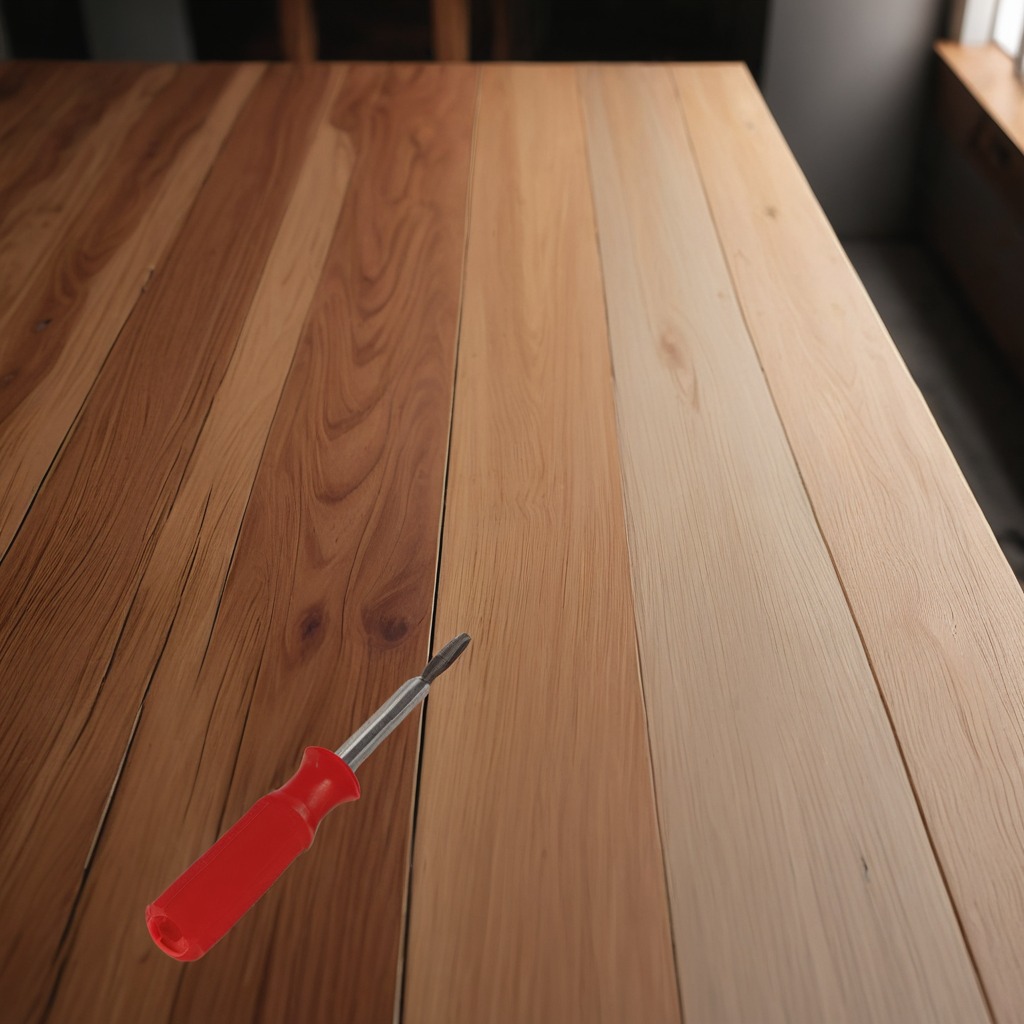
A screwdriver is lying on the wooden table in a carpentry studio with rich wood textures and side lighting.